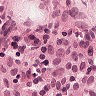
Metastatic tissue present: no